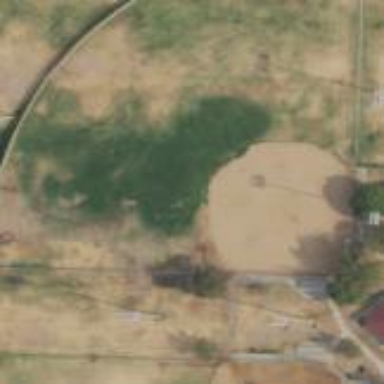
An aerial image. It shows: Chain link fence surrounding softball pitch on leisure land.